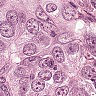
Metastatic tissue present: yes